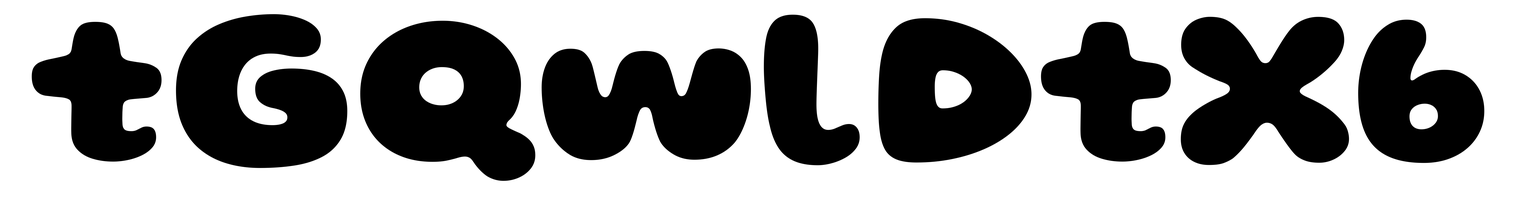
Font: Gluten_ExtraBold